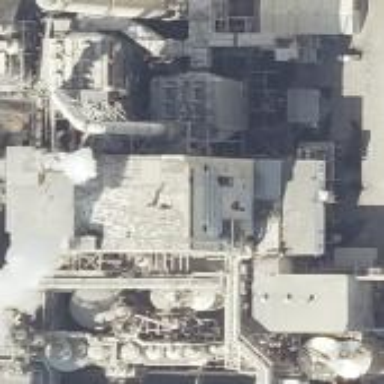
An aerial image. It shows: Industrial building used as power plant.